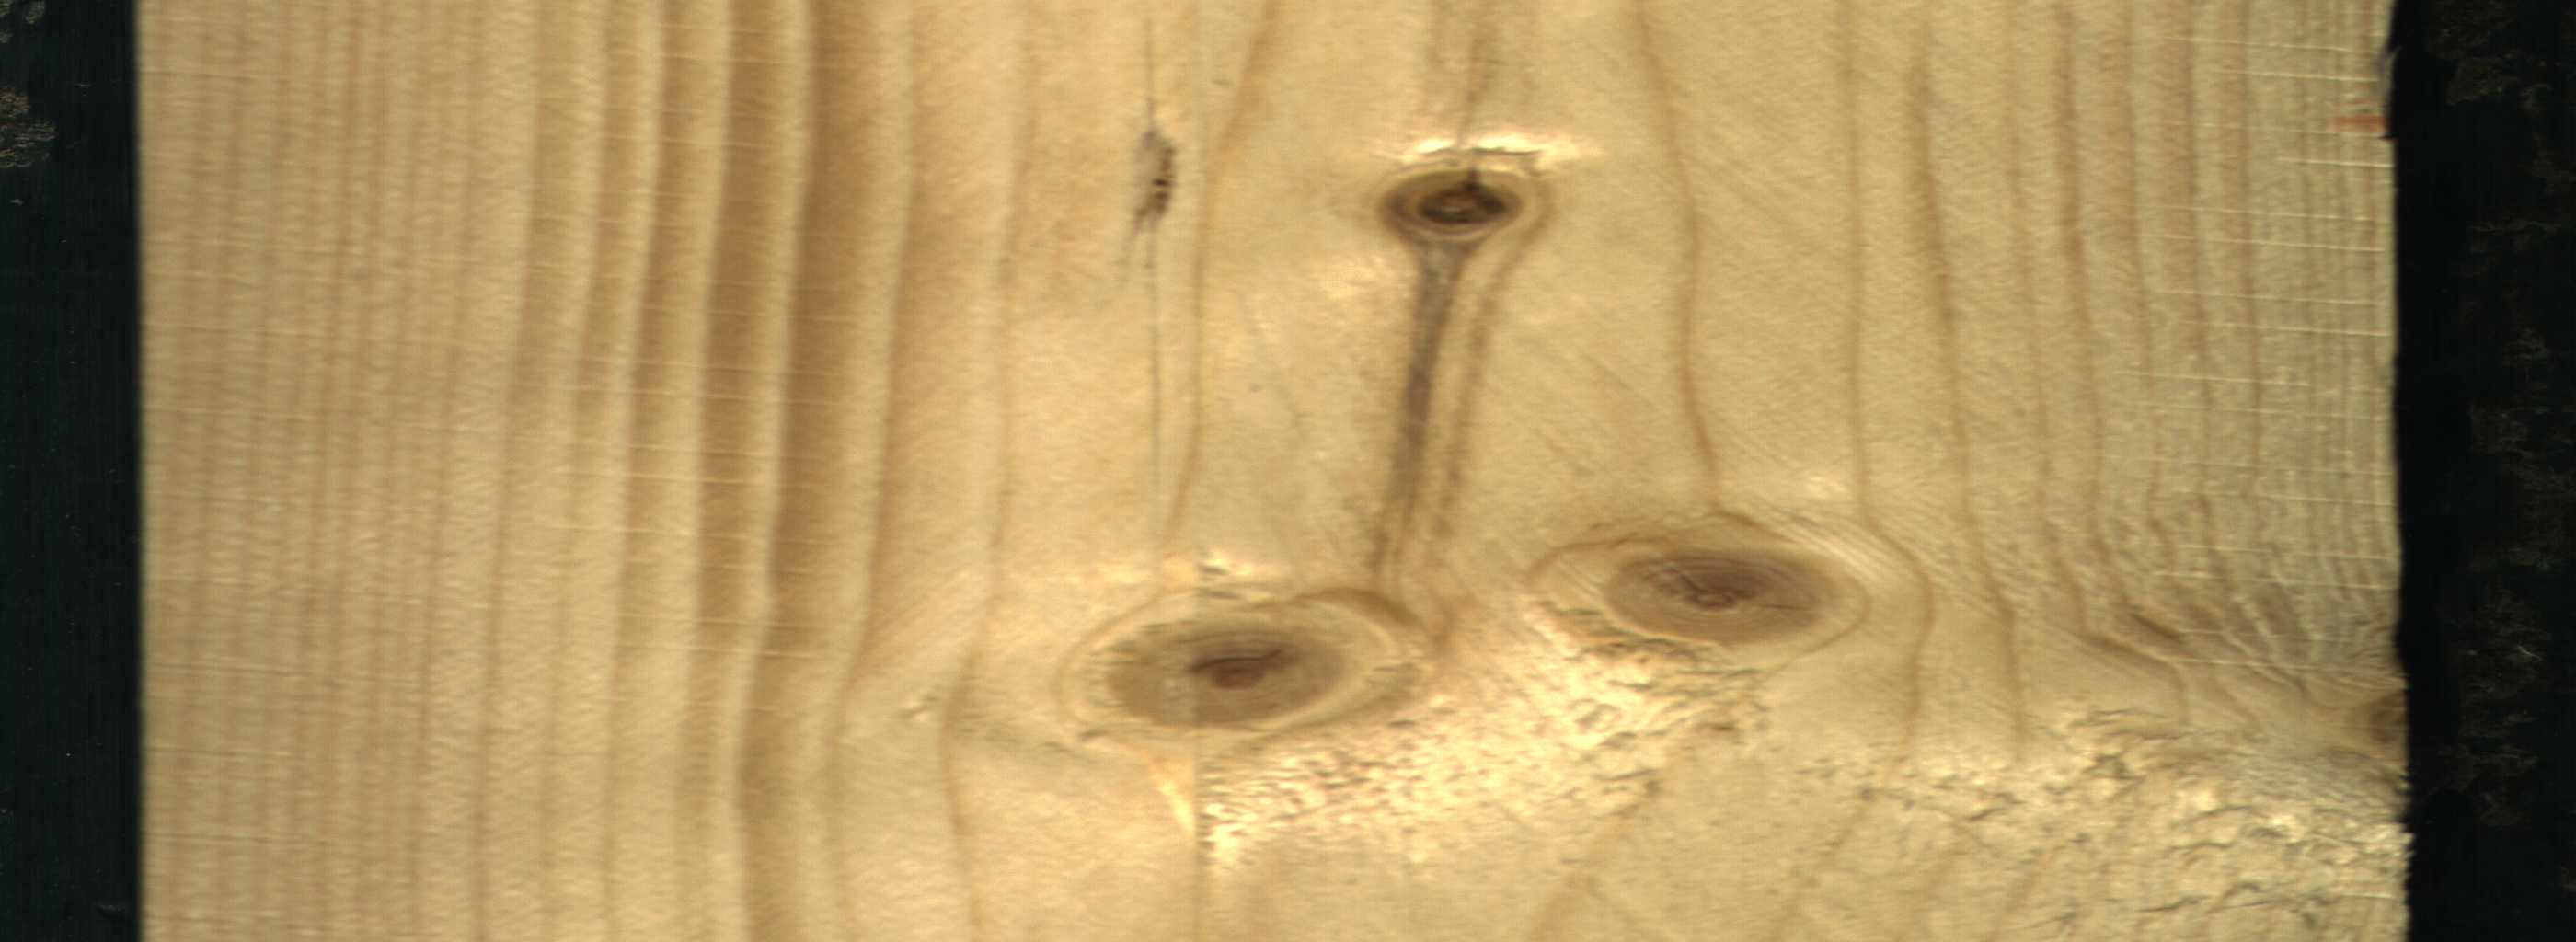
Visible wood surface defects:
Marrow
resin
Quartzity
Live_Knot
Live_Knot
Live_Knot
Live_Knot